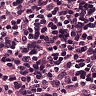
Metastatic tissue present: yes